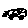
Label: car